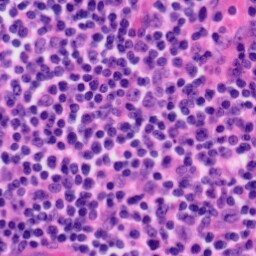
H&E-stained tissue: Tonsil